Interaction volume radius: 5 \u00c5
Interaction volume height: 40 \u00c5
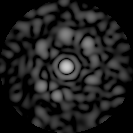
Disorder parameter: 0.6981